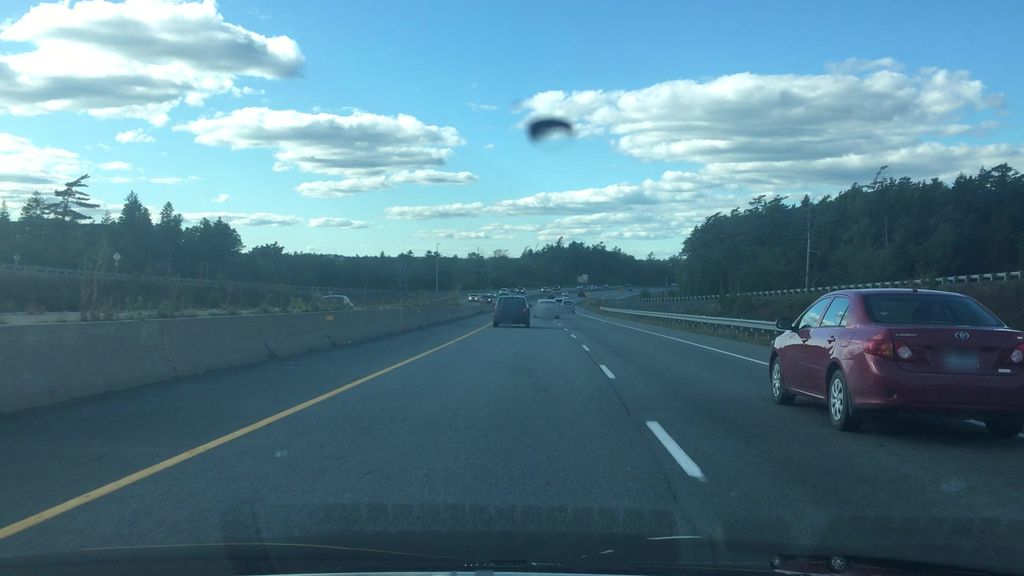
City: halifax